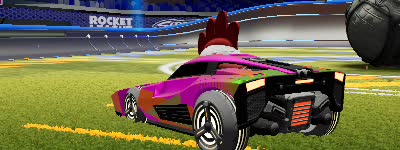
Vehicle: breakout